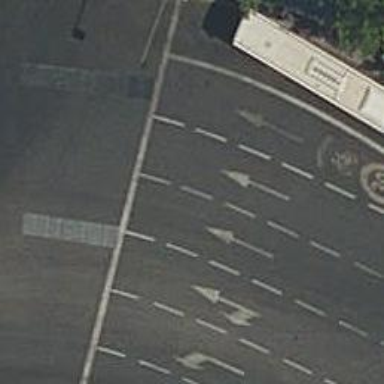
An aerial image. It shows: Road with traffic signals.